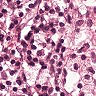
Metastatic tissue present: no